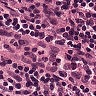
Metastatic tissue present: no